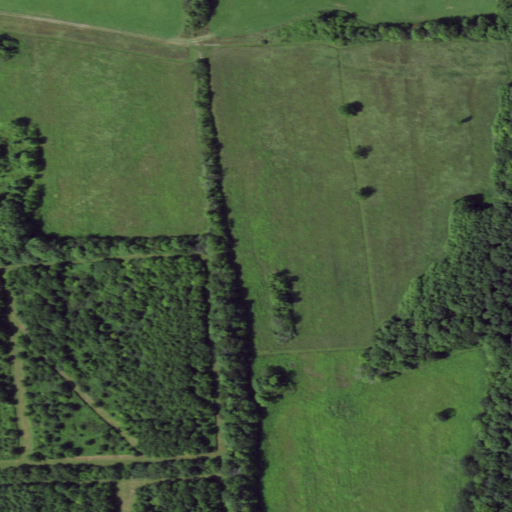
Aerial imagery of mountain in New York named Mason Hill containing pasture, deciduous forest, grassland, and cultivated crops